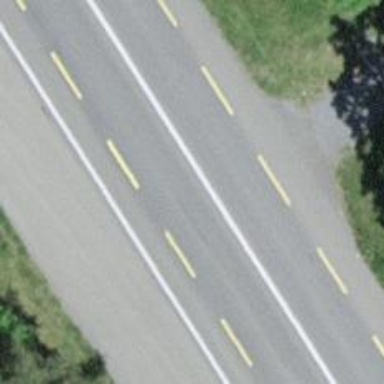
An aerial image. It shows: Primary highway with cycle lanes on both sides.